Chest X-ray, PA view. Patient: 56 years old, sex M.
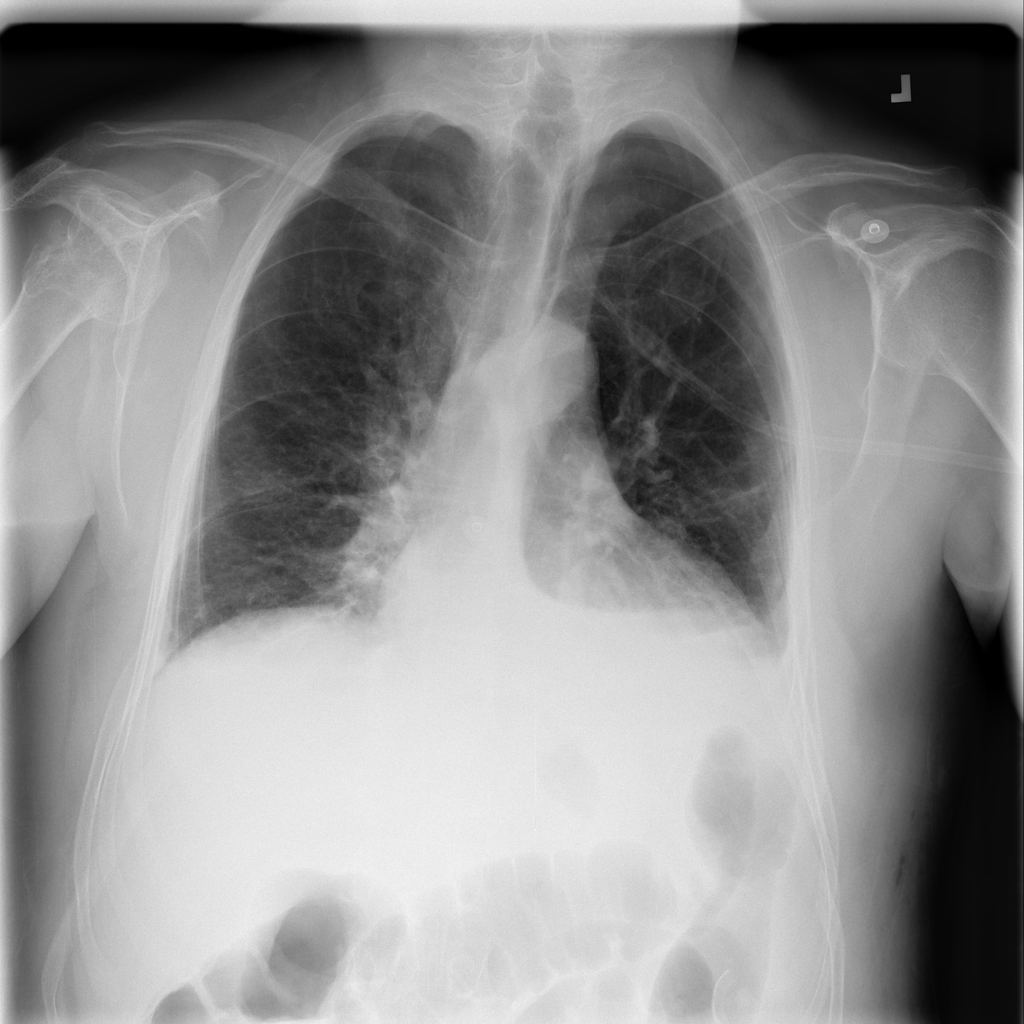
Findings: Effusion, Infiltration